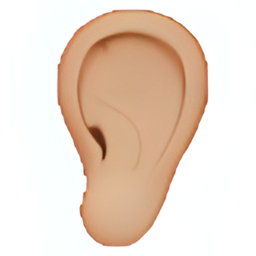
Name: ear
Emoji: 👂🏼
Group: People & Body
Sub-group: body-parts